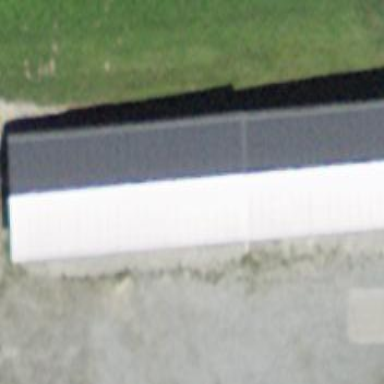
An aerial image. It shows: Garage.